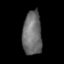
Tissue: prostate
Cell type: T cells
Senescence score: 0.2251
Nuclear area (px): 827
Mean DAPI intensity: 108.612